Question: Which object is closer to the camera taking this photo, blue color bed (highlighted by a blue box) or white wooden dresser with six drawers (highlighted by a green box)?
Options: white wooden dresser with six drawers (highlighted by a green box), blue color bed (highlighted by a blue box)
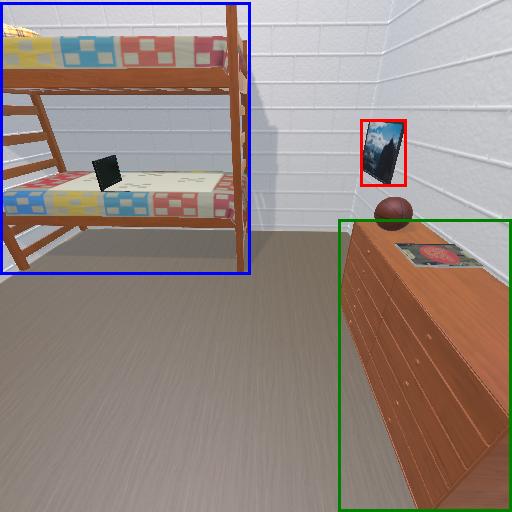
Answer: white wooden dresser with six drawers (highlighted by a green box)